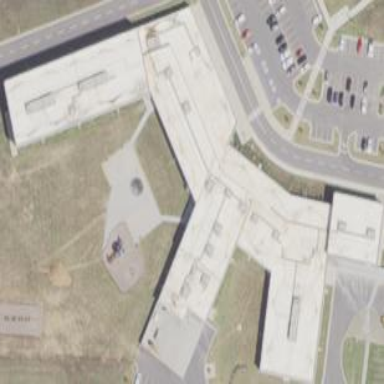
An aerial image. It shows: School building.